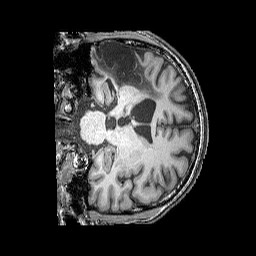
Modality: T1w
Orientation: coronal
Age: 43
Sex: male
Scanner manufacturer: siemens
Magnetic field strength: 3 T
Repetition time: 2.25 s
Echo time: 0.00411 s